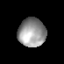
Tissue: prostate
Cell type: T cells
Senescence score: 0.707
Nuclear area (px): 776
Mean DAPI intensity: 148.892